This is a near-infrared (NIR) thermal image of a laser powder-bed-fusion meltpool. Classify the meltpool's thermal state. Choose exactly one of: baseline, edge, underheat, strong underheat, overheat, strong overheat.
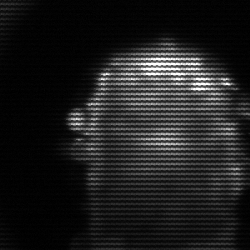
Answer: baseline